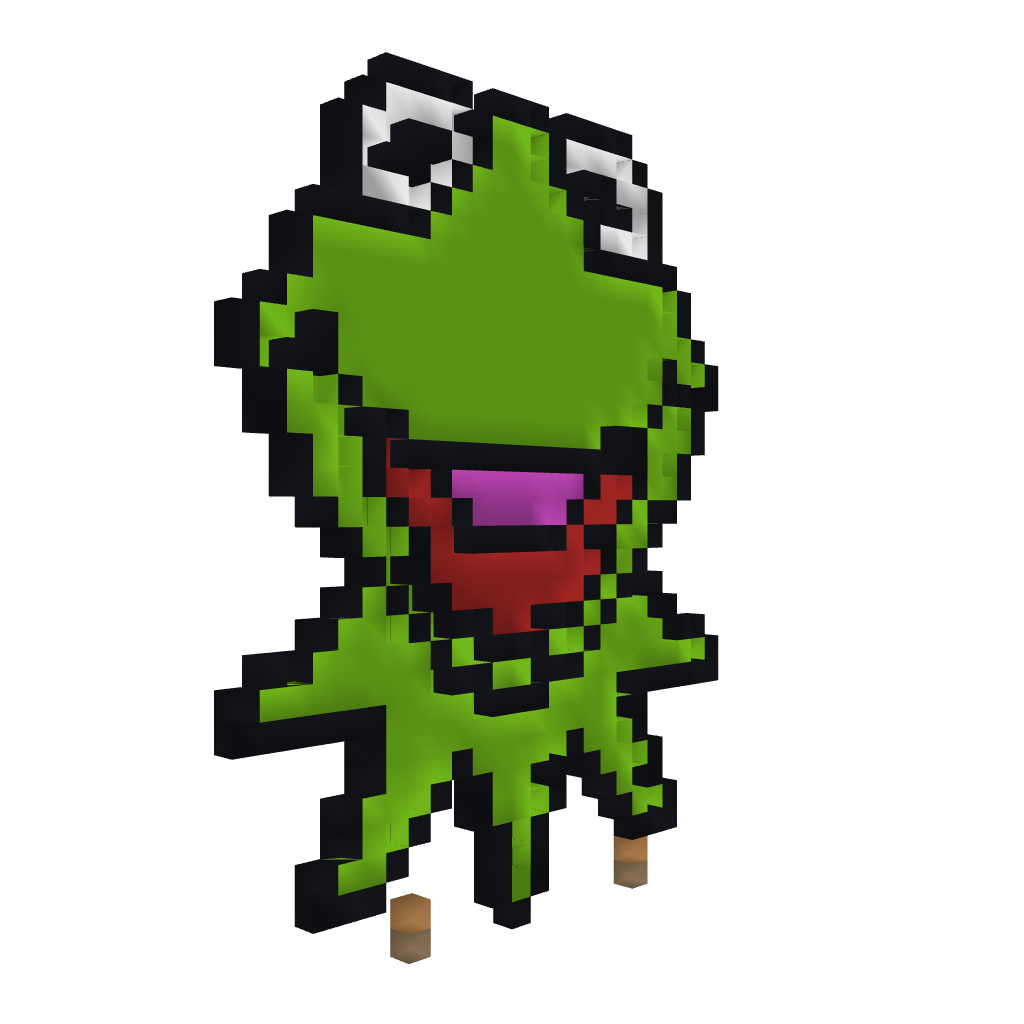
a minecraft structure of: Kermit